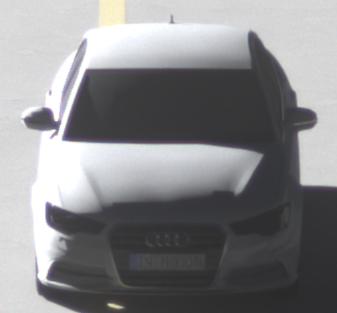
Make: Audi
Model: A6 2.0 TFSI
Detailed model: A6 (C7) Limousine
Model produced from: 2011/10
Model produced until: 2014/09
Doors: 4
Color: white
Road condition: dry road
Daytime: morning or afternoon
Contrast: high contrast